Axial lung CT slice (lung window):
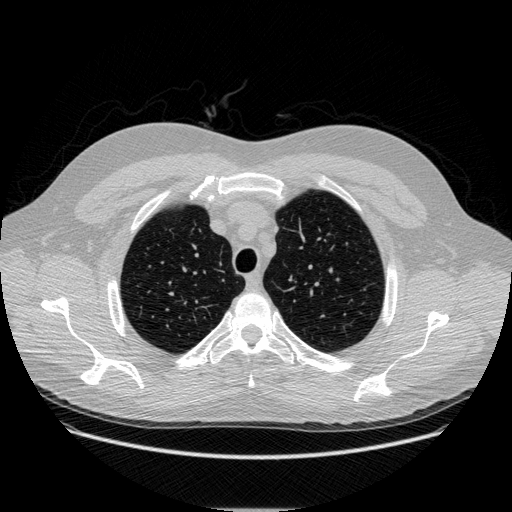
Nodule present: no